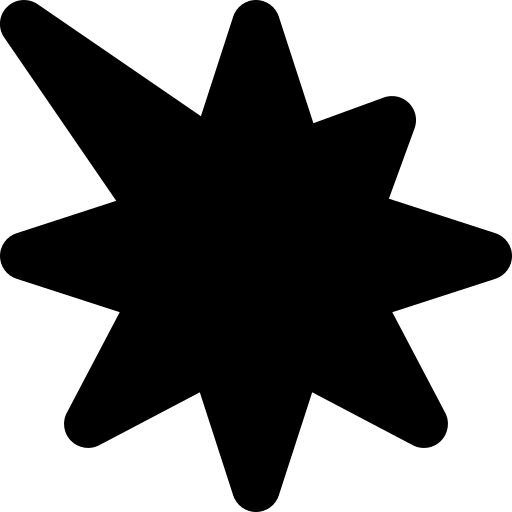
Tags: icon, FontAwesome, fa-icon, solid, burst